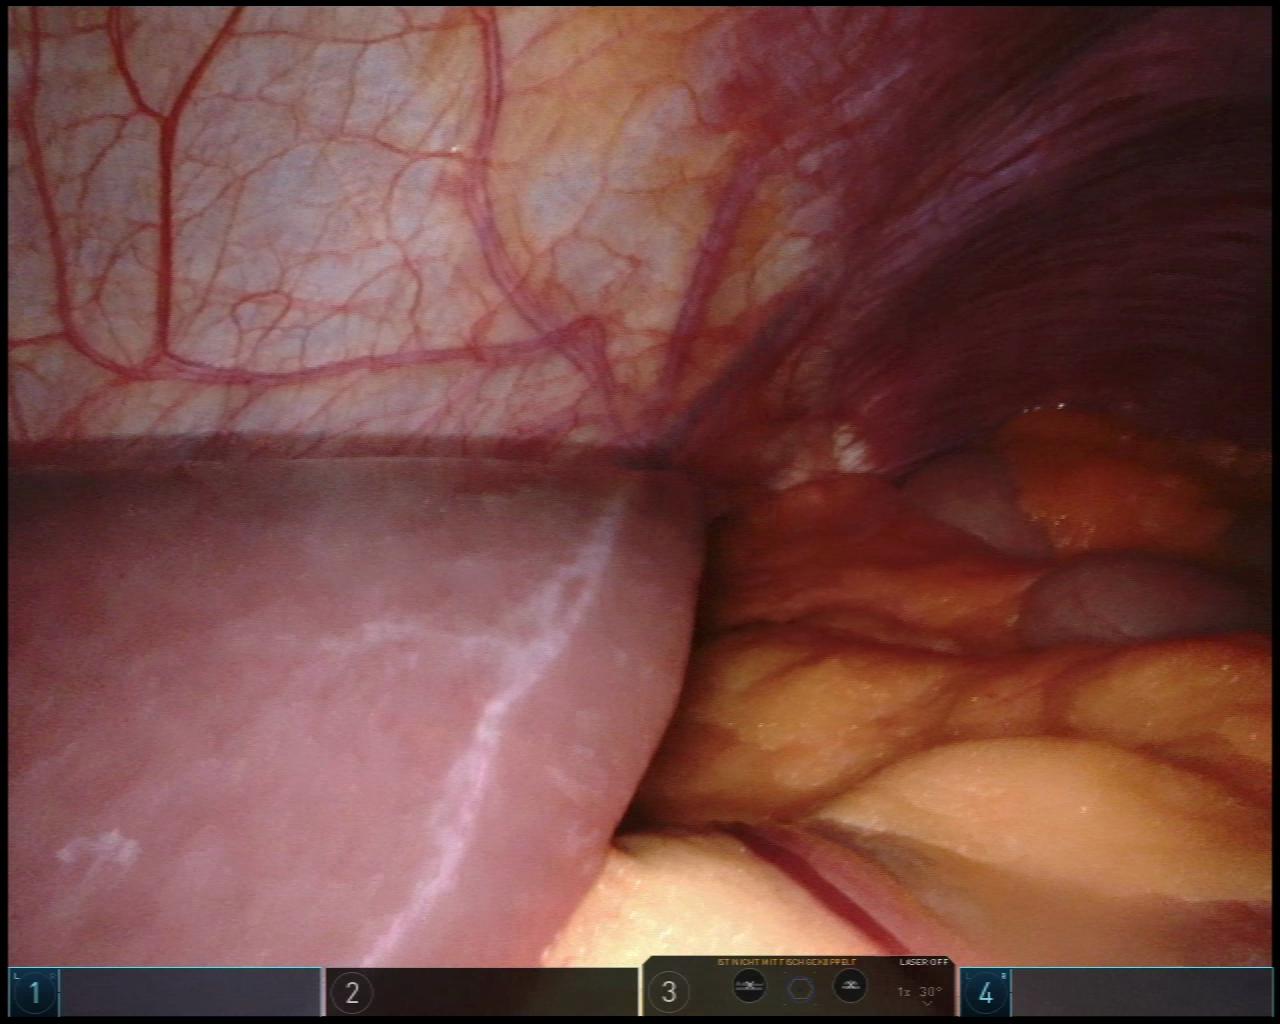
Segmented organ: liver
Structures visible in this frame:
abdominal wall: yes
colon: yes
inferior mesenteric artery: no
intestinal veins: no
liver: yes
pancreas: no
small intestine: no
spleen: no
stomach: no
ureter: no
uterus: no
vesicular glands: no